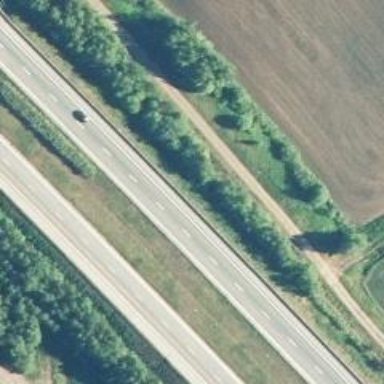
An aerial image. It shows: Asphalt motorway.